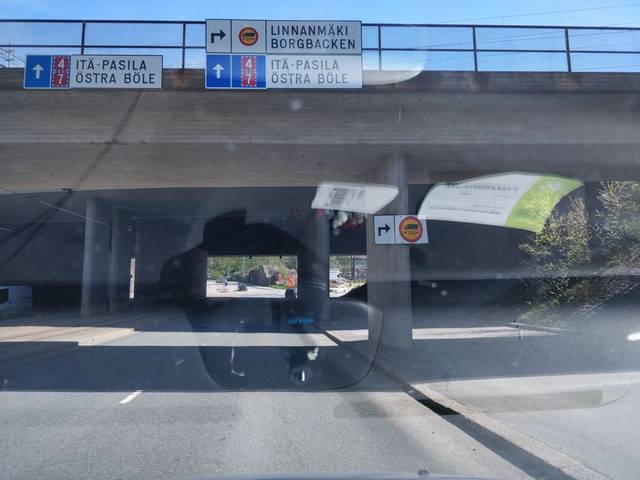
Region: Finland
Coordinates: 60.193, 24.933